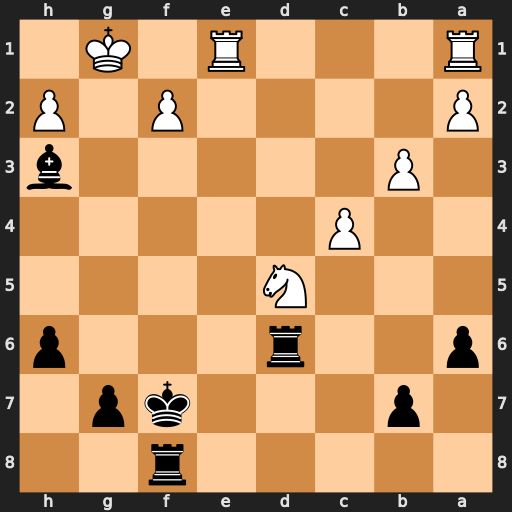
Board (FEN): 5r2/1p3kp1/p2r3p/3N4/2P5/1P5b/P4P1P/R3R1K1
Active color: b
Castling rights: -
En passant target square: -
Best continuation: Rg6+ Kh1 Bg2+